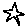
Label: star